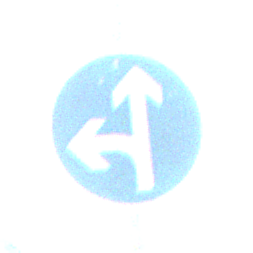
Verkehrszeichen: VorgeschriebeneFahrtrichtungGeradeausOderLinks
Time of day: MorningAfternoon
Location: Outdoor (Suburban)
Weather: Clear
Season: NotSpecified
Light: Natural